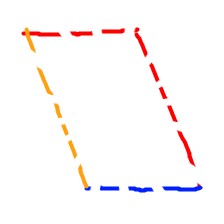
Shape: parallelogram